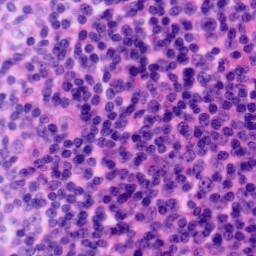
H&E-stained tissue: Tonsil